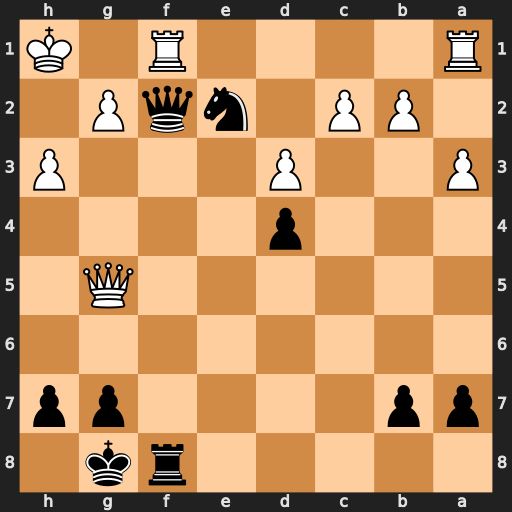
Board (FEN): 5rk1/pp4pp/8/6Q1/3p4/P2P3P/1PP1nqP1/R4R1K
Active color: b
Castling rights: -
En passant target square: -
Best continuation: Ng3+ Qxg3 Qxg3